Current action and preconditions to check: trajectory_clear

Your task: For each precondition in the list above, predict whether it will hold at this action.

Consider the current scene as observed from the mobile robot's camera, and analyze the predicted future states of all dynamic agents (e.g., people, animals, vehicles, or any moving entities) within the NEXT SECOND.

IMPORTANT: Only answer "very likely" if you are absolutely certain—based on strong, clear evidence—that a dynamic agent will violate the precondition in the predicted future state. Do NOT answer "very likely" for unlikely, ambiguous, or low-probability risks.

Ask yourself for each precondition: Is there a high probability, with clear and convincing evidence, that the predicted future states of any dynamic agent will interfere with the predicted future state of the currently executing action within the NEXT SECOND, causing that precondition to fail?

Assess the risk level based on these predictions. Use "likely" or "very likely" if motions create a clear risk of interference.

Use "neutral" or "improbable" if agents are nearby but their predicted paths are clearly diverging or non-conflicting.

Failure Risk Categories: "very improbable", "improbable", "neutral", "likely", "very likely"

Answer Format: Output ONLY the probability_of_failure value from these categories: "very improbable", "improbable", "neutral", "likely", "very likely"

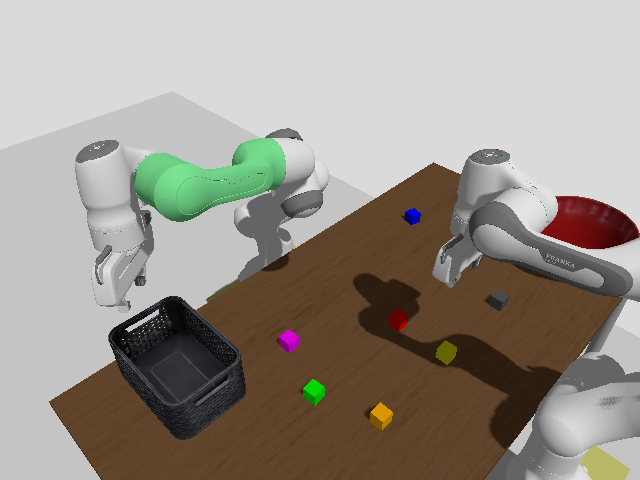

Answer: very improbable